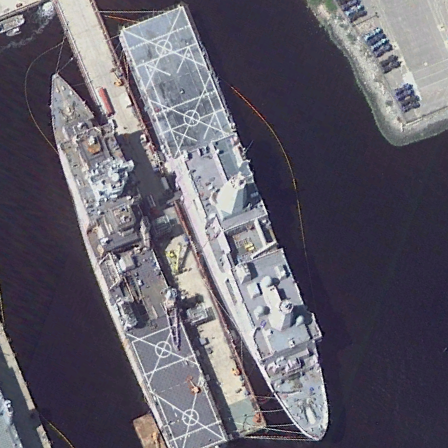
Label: combat